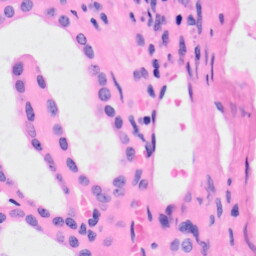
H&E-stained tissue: Kidney